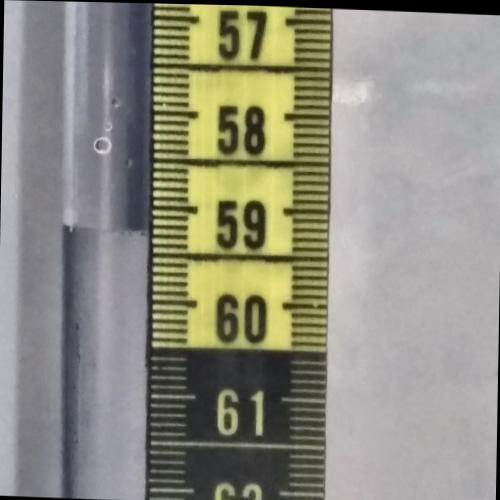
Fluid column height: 59.2 cm